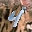
Label: 4